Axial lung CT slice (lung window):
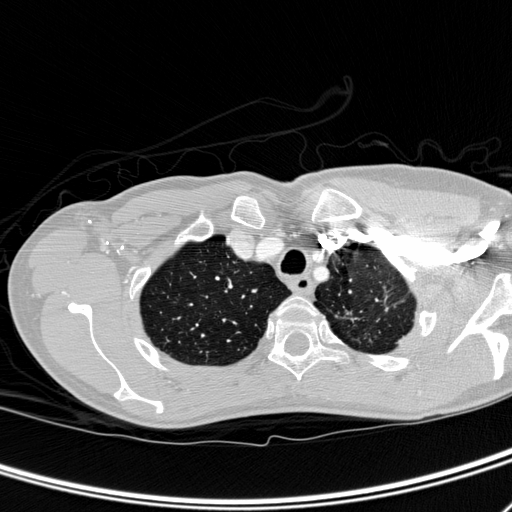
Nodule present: no